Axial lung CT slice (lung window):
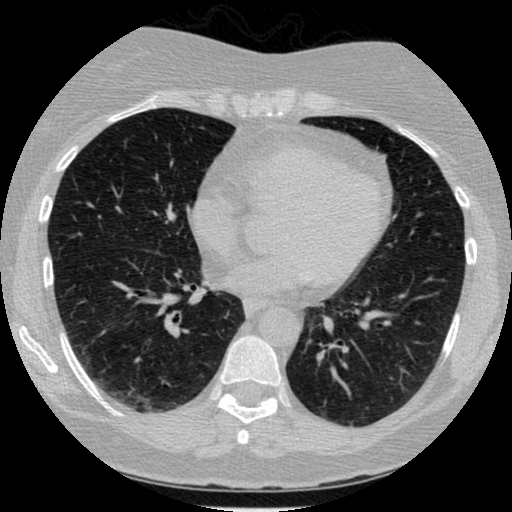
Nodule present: no